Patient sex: F
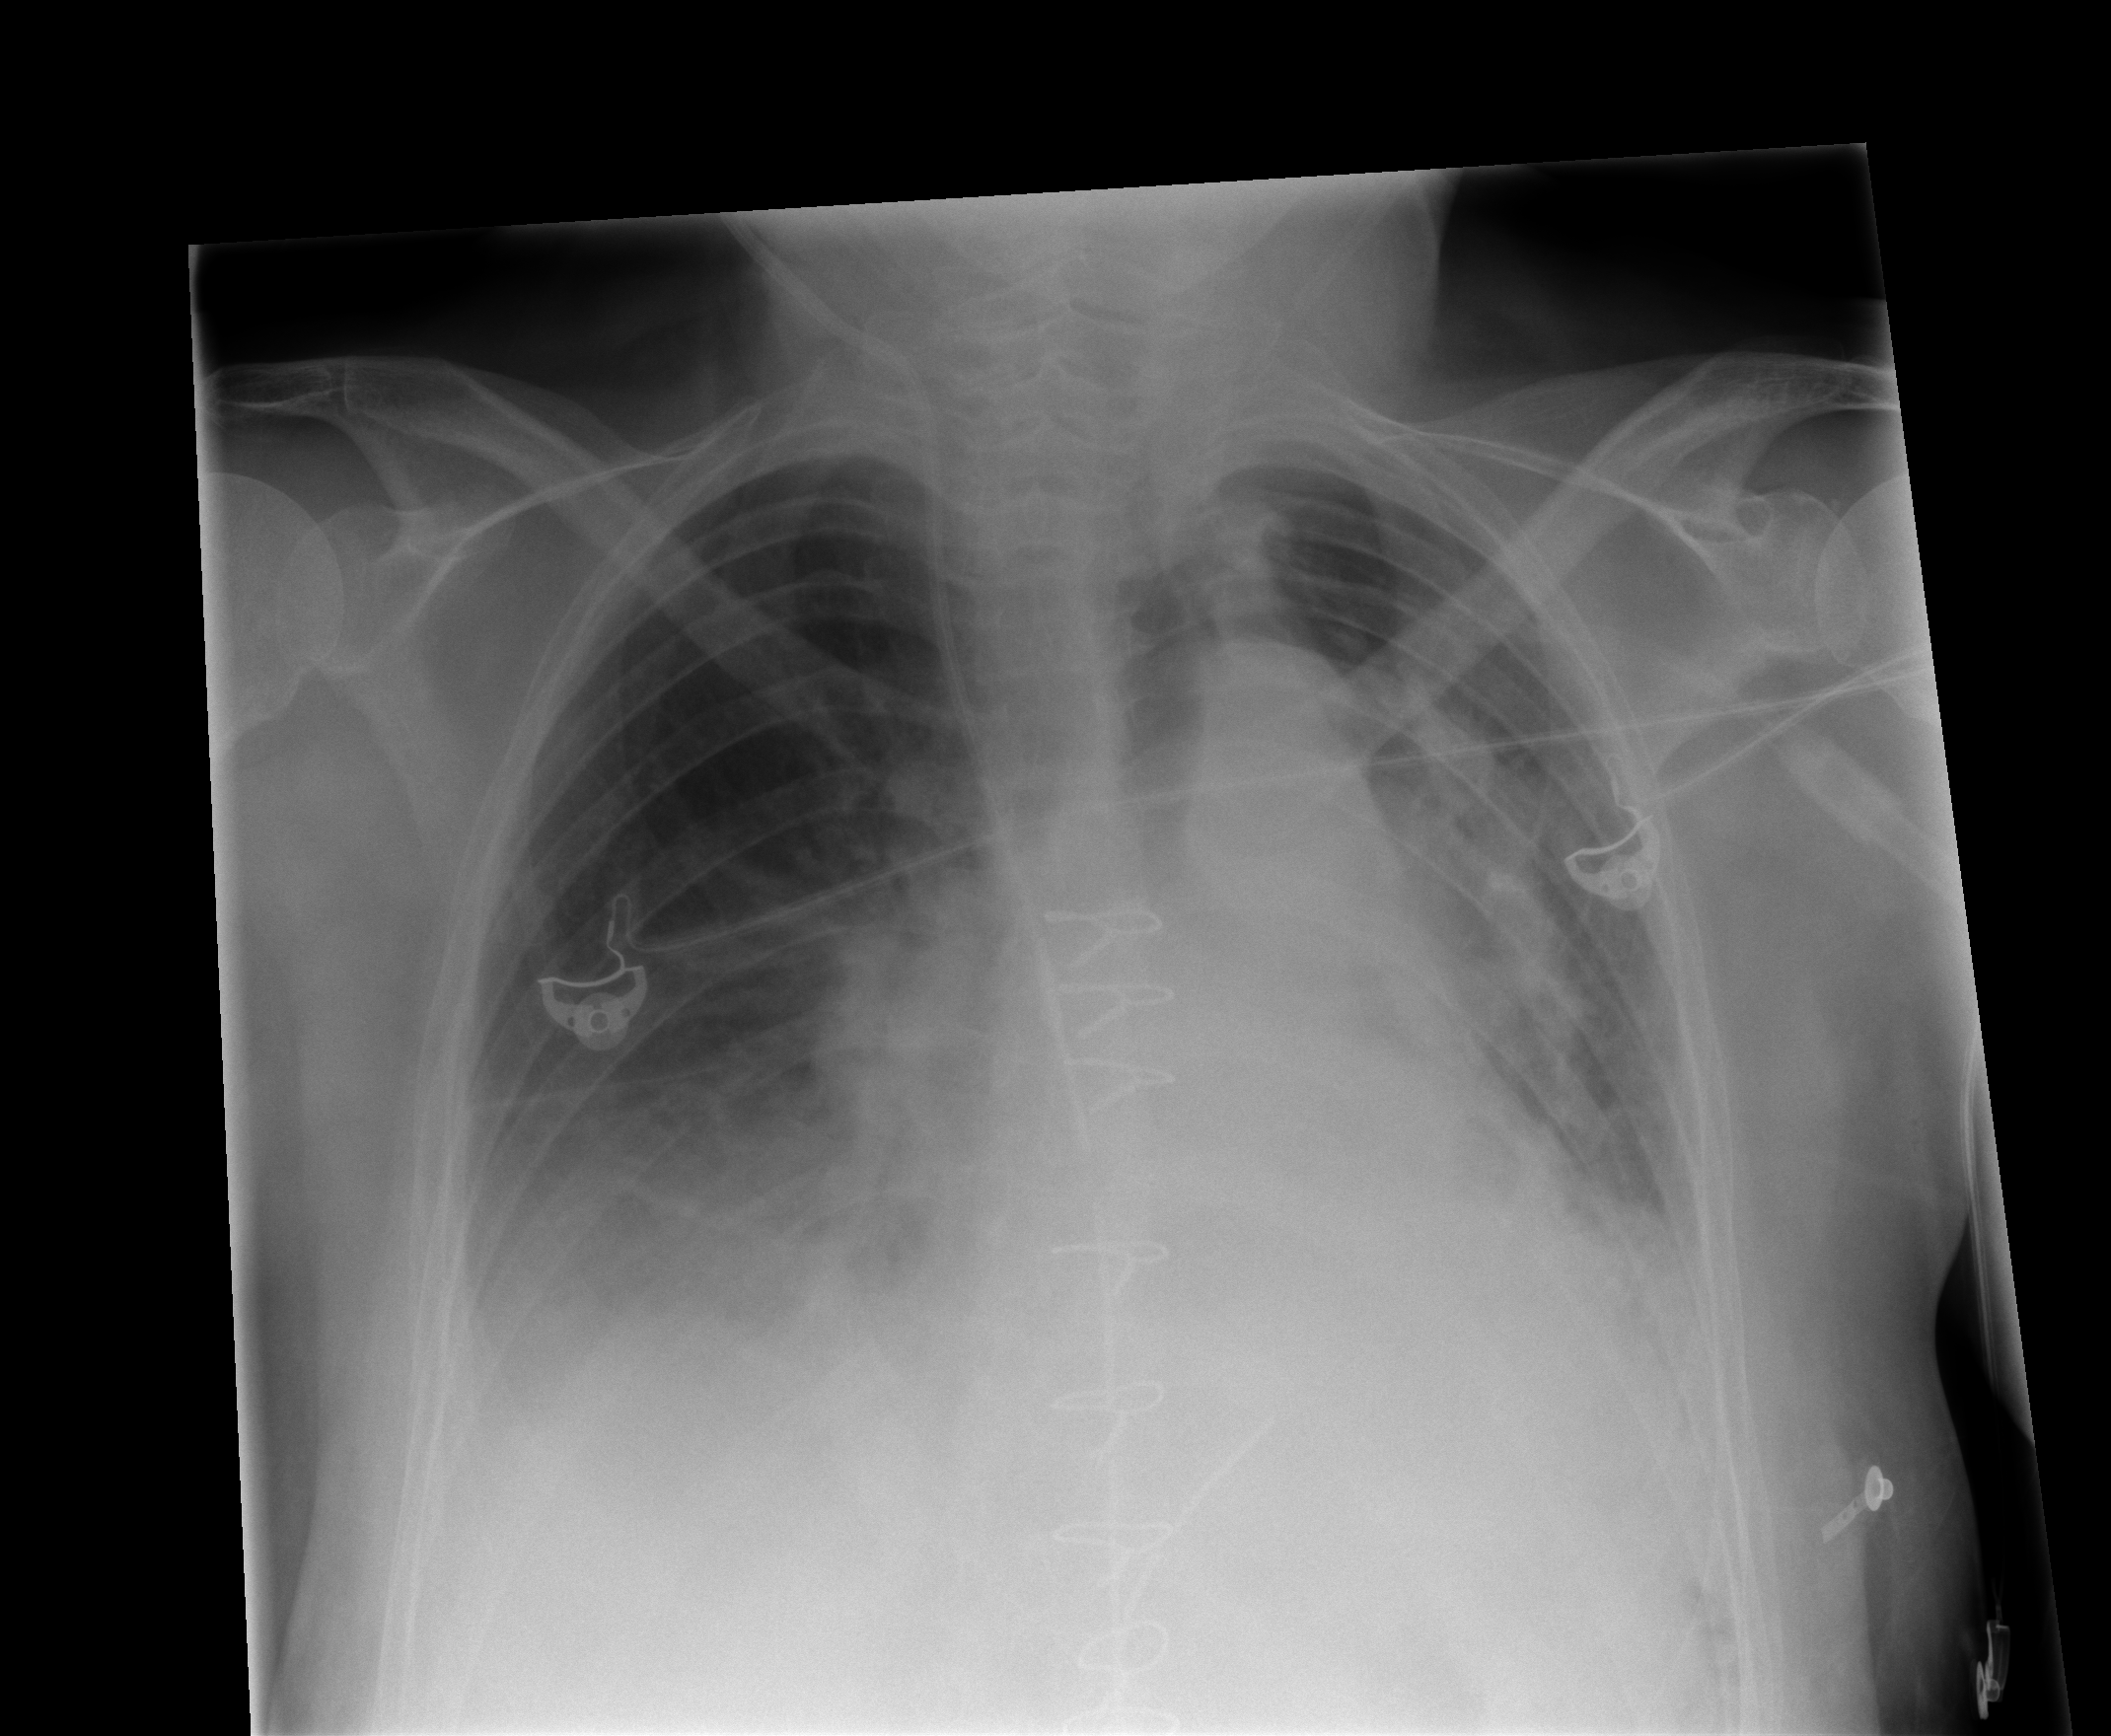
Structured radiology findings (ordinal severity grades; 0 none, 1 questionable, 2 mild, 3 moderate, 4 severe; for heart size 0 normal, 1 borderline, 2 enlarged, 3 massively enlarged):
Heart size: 0
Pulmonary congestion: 2
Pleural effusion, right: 2
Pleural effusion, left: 2
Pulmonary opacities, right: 0
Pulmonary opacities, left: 0
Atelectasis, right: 2
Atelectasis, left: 2